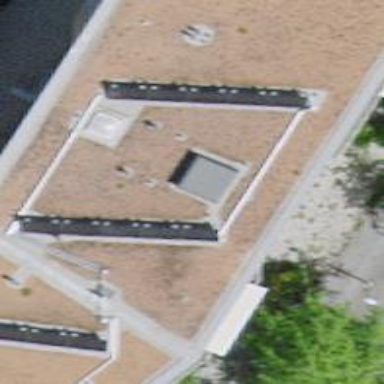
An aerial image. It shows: Apartment building with flat roof.